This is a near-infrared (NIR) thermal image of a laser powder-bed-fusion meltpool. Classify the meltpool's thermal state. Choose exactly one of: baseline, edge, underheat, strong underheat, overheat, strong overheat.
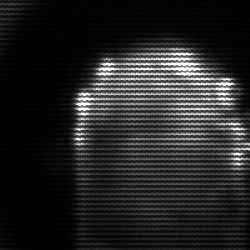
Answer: baseline